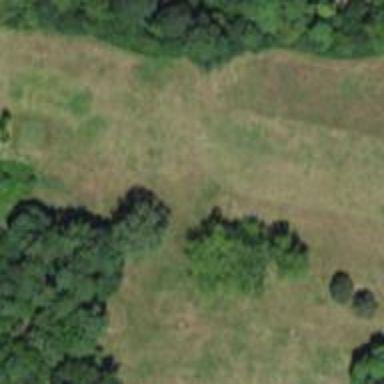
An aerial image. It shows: Rough area of golf course surrounded by woodland.